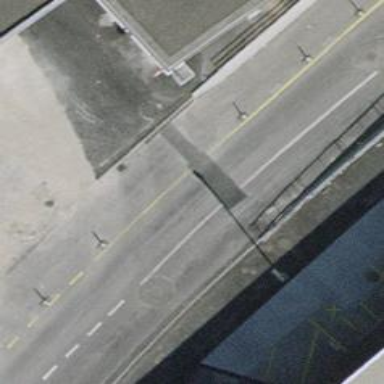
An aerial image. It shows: Tertiary road with asphalt surface. There is bus lane on the right and shared bus and cycle lane on the right.